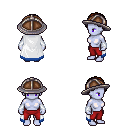
a pixel art fantasy rpg character, female body template, dark elf, purple skin, white trimmed cape, red pants, brown parted hairstyle, chain helm, white cloth bracers, four views (front, back, left, right), 2x2 character sprite sheet, small pixel art, hard edges, no anti-aliasing